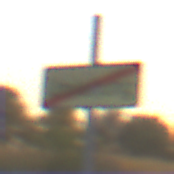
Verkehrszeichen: EndeDerUmleitungsankuendigung
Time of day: SunriseSunset
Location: Outdoor (Urban)
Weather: Clear
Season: NotSpecified
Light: Natural